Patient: sex M, age 65
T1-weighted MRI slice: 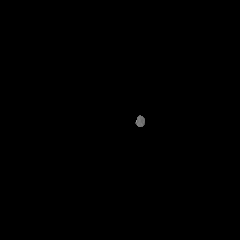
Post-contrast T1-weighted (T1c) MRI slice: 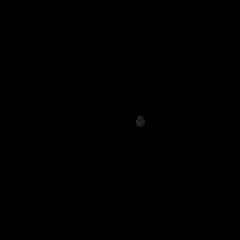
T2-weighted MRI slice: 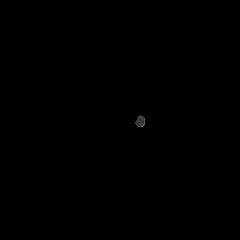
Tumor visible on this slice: no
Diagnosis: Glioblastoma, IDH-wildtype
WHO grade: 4